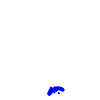
Particle: electron